Question: I have a class in my shared package which have this ByteArrayOutputStream
But still getting this exception.
Any idea whats the reason and what could be the solution
'''
No source code is available for type java.io.ByteArrayOutputStream; did you forget to inherit a required module
'''
My xml class
'''
<!-- Specify the paths for translatable code -->
<source path='client'/>
<source path='shared'/>
'''
Thanks
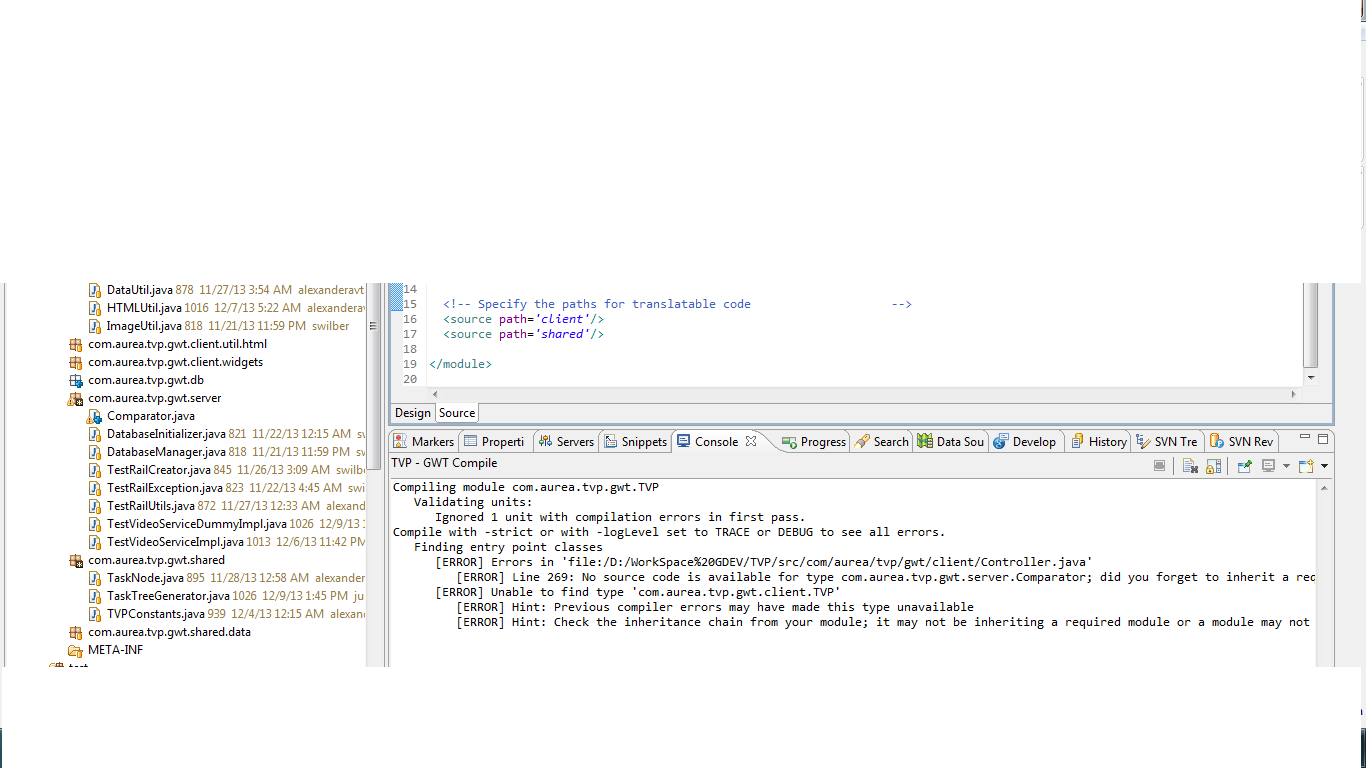
Answer: You are probably trying to use 'java.io.ByteArrayOutputStream' on the GWT client side, which gets compiled out into javascript. Because of this, only a subset of the java classes are supported for use on the client side.
To see which classes are supported on the client side, see here: <URL>